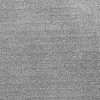
Atmospheric dust classification: dusty